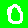
Digit: 0